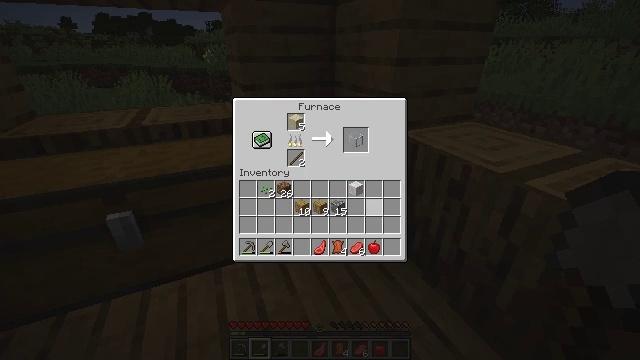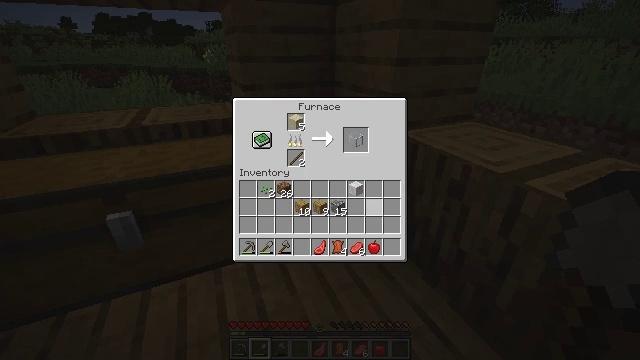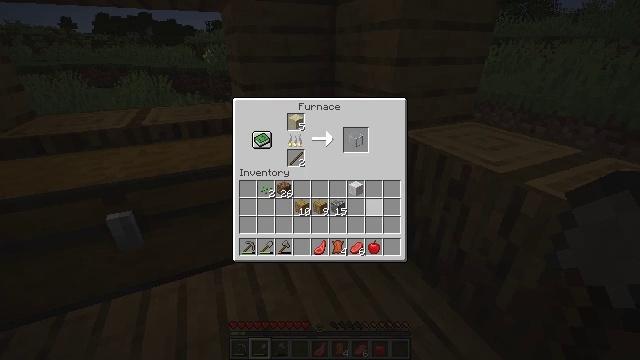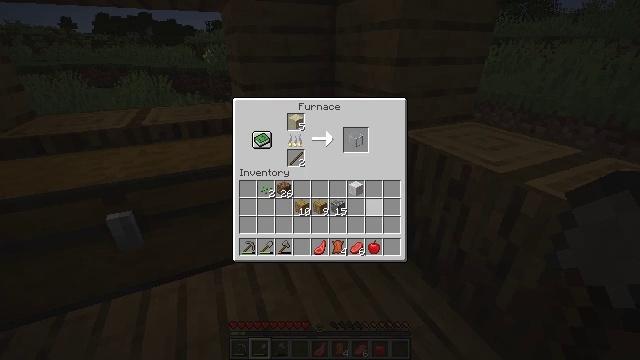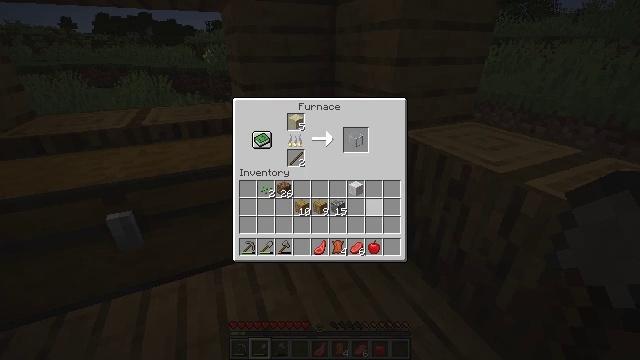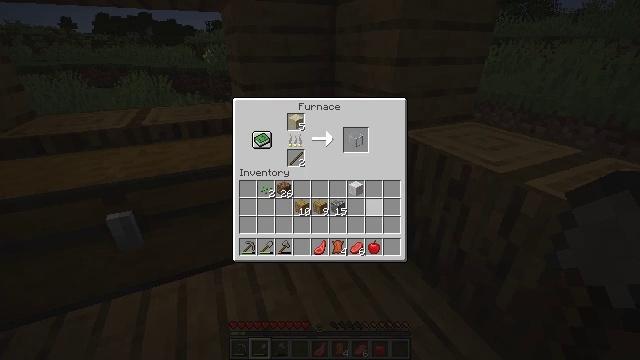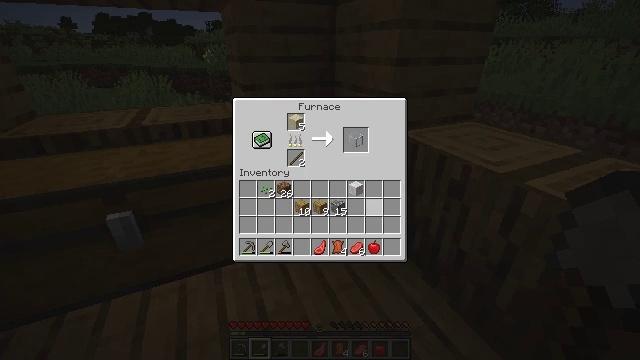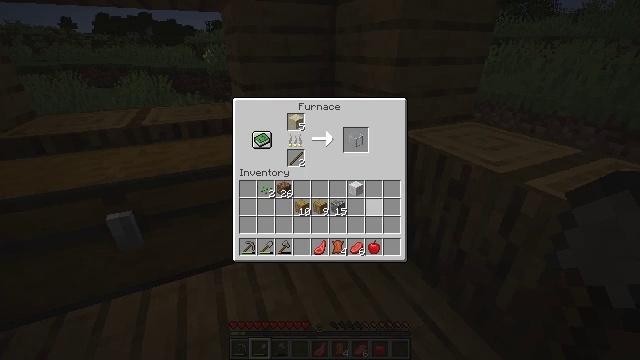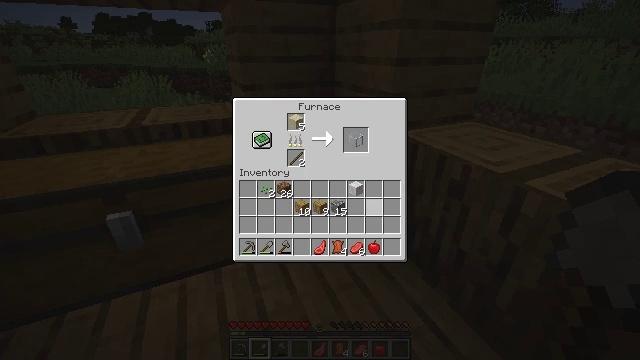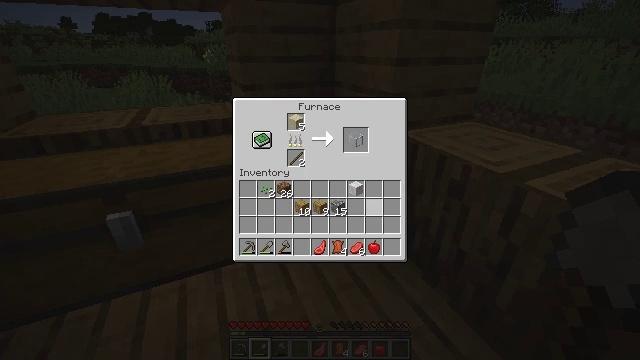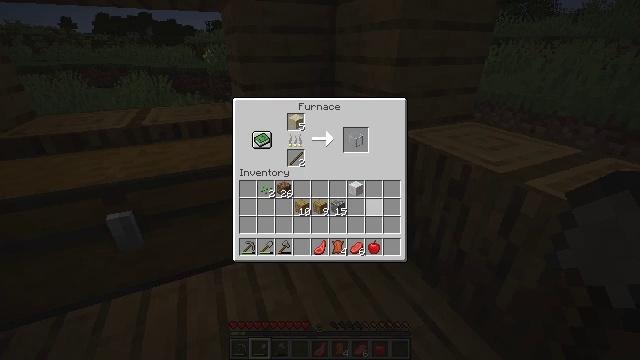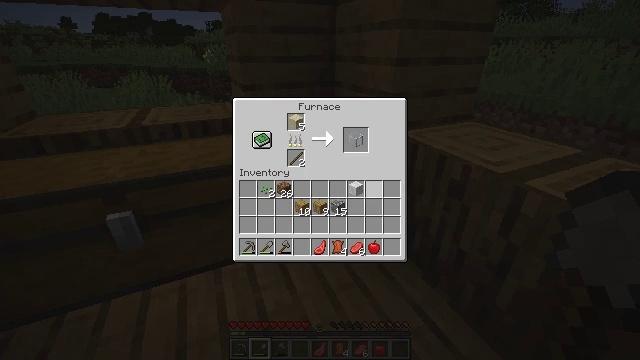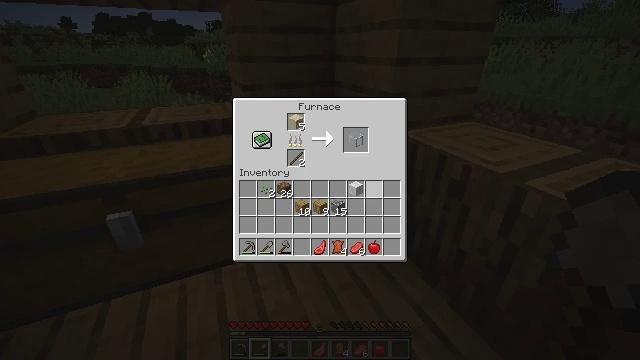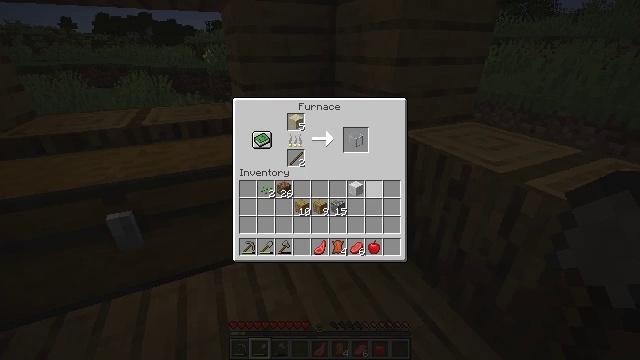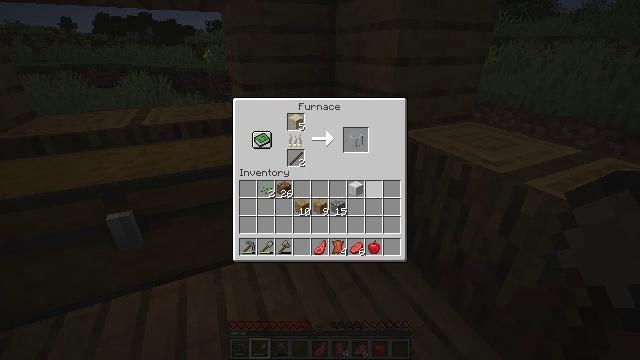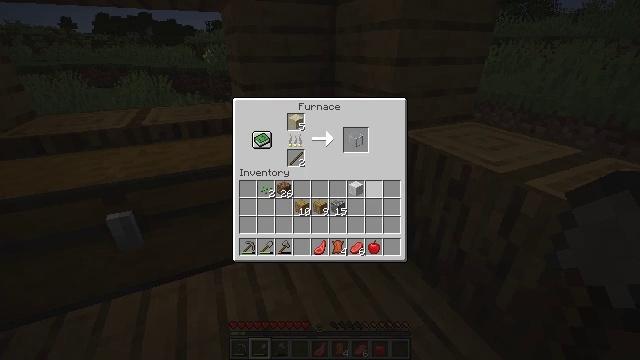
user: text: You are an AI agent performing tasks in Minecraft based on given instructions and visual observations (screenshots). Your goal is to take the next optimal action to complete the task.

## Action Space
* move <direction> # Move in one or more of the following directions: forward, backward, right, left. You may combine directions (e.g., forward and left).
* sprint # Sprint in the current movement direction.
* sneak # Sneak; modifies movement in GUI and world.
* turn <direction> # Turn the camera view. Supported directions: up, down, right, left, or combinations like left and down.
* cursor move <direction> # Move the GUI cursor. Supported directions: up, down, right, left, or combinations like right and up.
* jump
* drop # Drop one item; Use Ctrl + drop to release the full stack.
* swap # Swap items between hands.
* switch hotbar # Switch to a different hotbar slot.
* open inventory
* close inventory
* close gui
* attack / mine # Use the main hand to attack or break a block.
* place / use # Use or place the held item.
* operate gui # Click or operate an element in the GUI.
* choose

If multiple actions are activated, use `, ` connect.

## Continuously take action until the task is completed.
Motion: motion action
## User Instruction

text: craft item air
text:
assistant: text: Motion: no_op
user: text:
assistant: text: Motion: no_op
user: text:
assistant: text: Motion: no_op
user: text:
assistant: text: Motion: no_op
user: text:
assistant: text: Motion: no_op
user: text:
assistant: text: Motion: no_op
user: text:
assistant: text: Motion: no_op
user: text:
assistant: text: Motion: no_op
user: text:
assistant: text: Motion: no_op
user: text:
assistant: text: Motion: no_op
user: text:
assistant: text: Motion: no_op
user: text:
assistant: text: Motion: no_op
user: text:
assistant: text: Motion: no_op
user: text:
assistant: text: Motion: no_op
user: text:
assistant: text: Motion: no_op
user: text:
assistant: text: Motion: no_op
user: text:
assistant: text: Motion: no_op
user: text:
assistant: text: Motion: no_op
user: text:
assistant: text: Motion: no_op
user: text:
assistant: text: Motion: no_op
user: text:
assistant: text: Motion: no_op
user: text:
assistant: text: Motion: no_op
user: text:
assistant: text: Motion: no_op
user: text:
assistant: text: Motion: no_op
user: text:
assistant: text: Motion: no_op
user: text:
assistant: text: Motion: no_op
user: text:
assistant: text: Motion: cursor move up
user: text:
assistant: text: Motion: cursor move up
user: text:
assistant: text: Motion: no_op
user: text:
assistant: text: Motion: no_op